Interaction volume radius: 5 \u00c5
Interaction volume height: 20 \u00c5
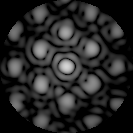
Disorder parameter: 0.3439